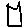
Label: square